Question: Does anyone know how these kind of functionality can be implemented?

1. How can we get PlayNow kind of link ( I want to add my own custom link at that place)
2. How to get user images on this kind of aggregation.
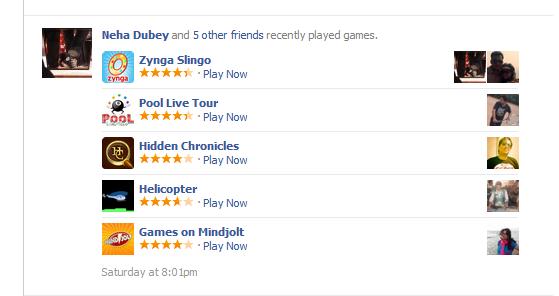
Answer: As far as I can tell, this is a custom implementation from Facebook that you cannot control. Facebook provides custom aggregation on the newsfeed for certain popular actions, such as playing games, reading news or watching videos. As you can see in the aggregation you have posted, each app is different.
When a certain set of users read news using your app, and Facebook chooses to display an aggregation of "X and y more friends recently read articles" on those users' friends' news feeds, your app come in that aggregation. The "read now" button comes on its own, since Facebook understands what your object is.
The aggregations you can control are those that consist of only your app, and you can do that in the Open Graph panel for your app on the Developer site. Just go into aggregations and design it to your choice. This is how I implemented it for myself:
This is how it would look like in a user's Home Feed. The text, "Share your twocents about Dil Chahta hain..." can be set up according to your requirements.

Secondly, you can control the aggregation for your own app on a user's timeline. This is how my app's aggregation looks on a user's timeline. Do note that currently, only two aggregations are shown for a user, instead of 3 as is displayed in my image (which was taken prior to the approval stage).